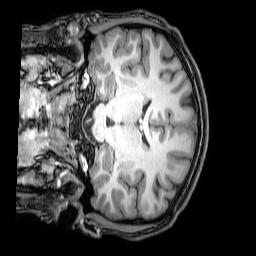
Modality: T1w
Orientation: coronal
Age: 18
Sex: male